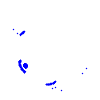
Particle: electron